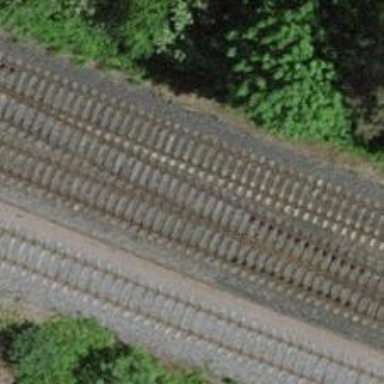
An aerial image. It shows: Single railway track.